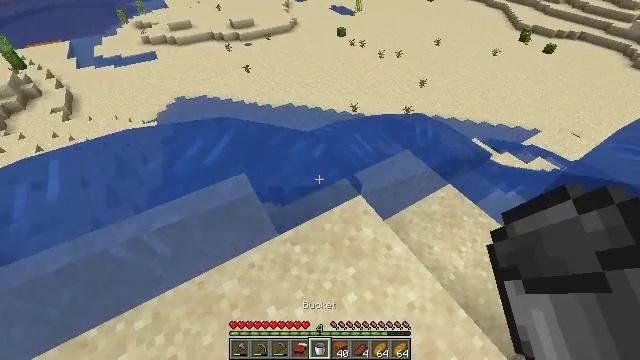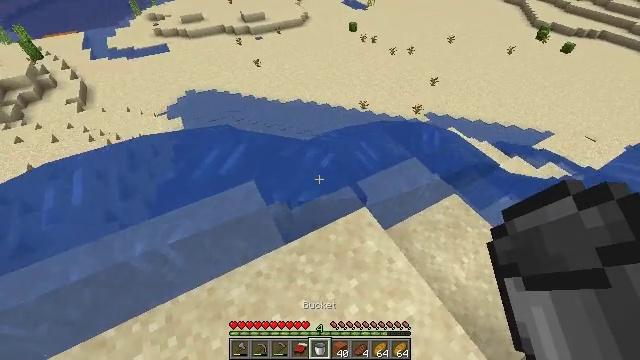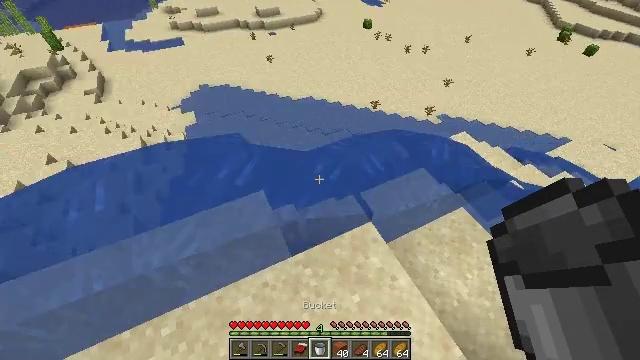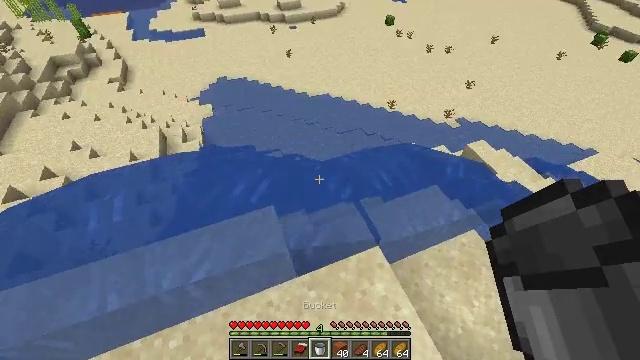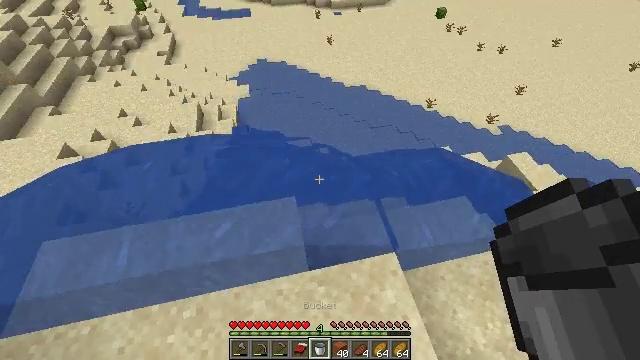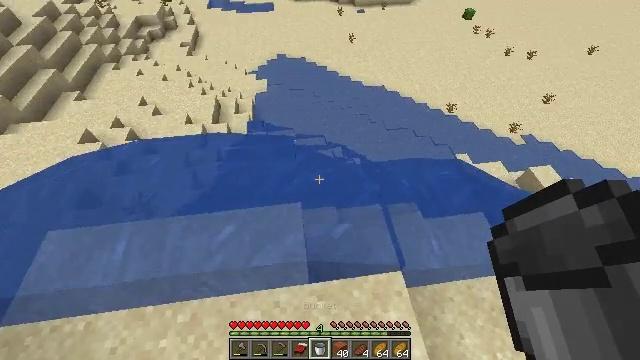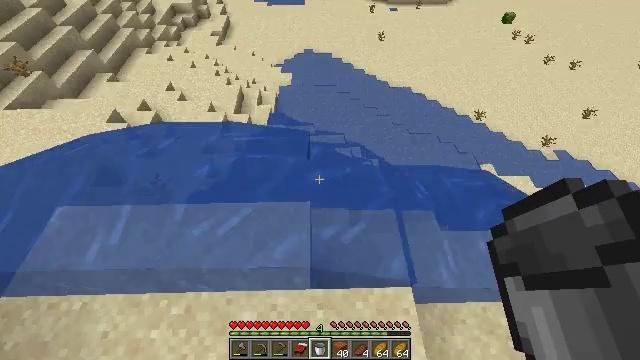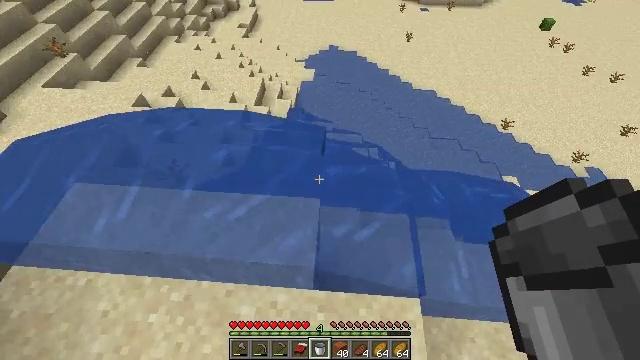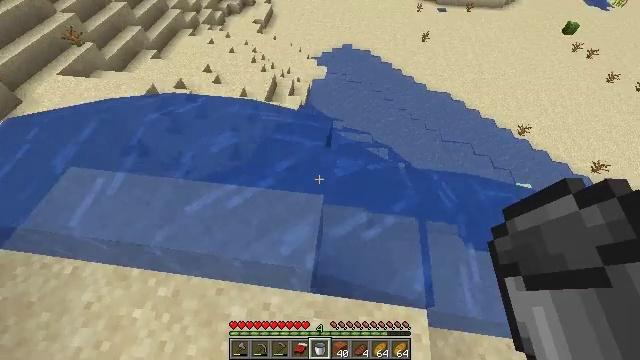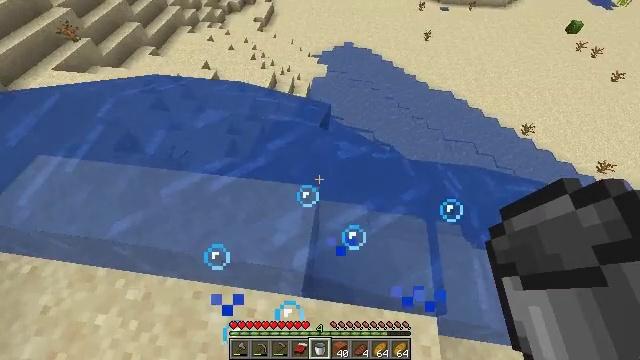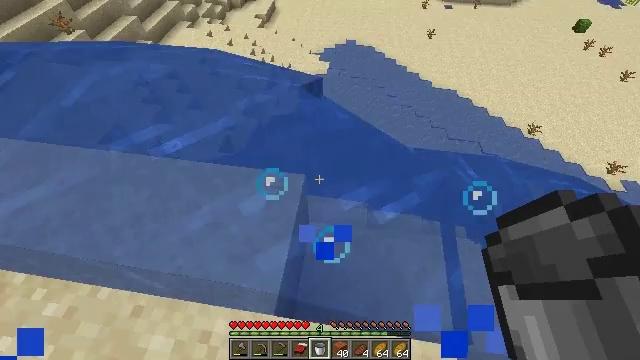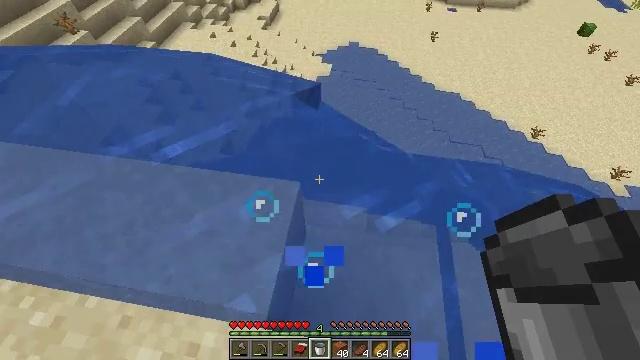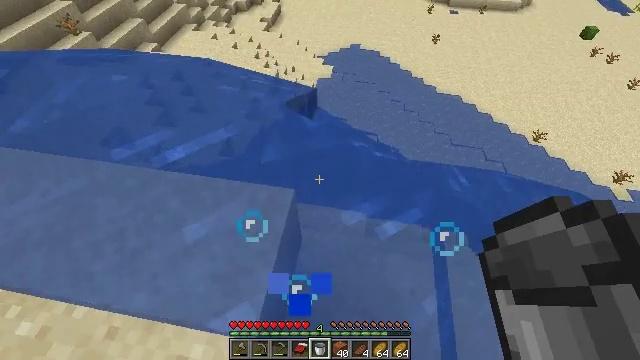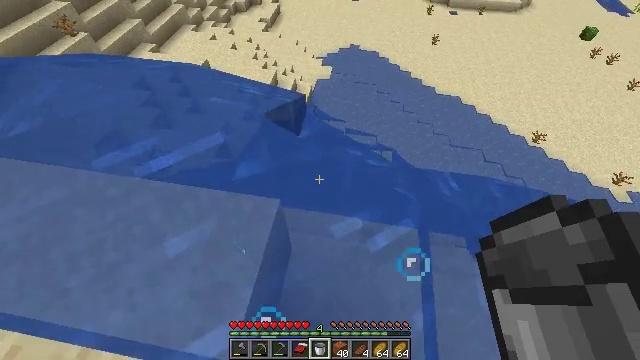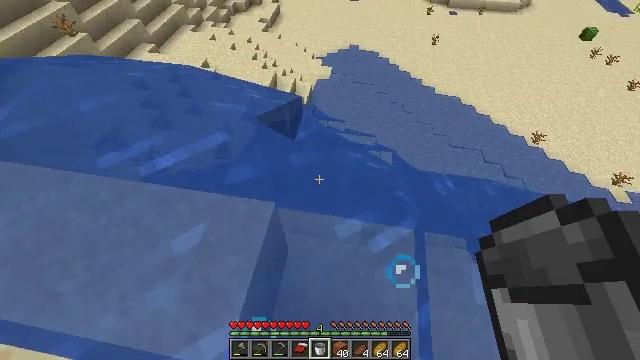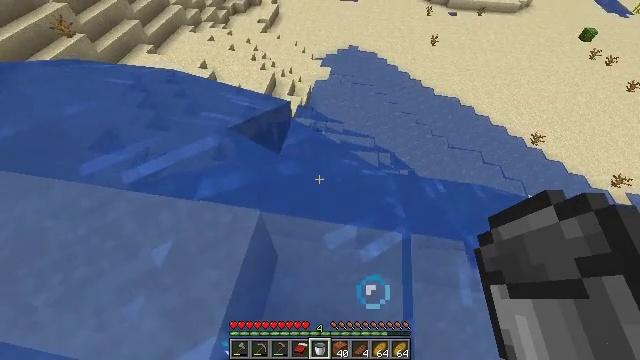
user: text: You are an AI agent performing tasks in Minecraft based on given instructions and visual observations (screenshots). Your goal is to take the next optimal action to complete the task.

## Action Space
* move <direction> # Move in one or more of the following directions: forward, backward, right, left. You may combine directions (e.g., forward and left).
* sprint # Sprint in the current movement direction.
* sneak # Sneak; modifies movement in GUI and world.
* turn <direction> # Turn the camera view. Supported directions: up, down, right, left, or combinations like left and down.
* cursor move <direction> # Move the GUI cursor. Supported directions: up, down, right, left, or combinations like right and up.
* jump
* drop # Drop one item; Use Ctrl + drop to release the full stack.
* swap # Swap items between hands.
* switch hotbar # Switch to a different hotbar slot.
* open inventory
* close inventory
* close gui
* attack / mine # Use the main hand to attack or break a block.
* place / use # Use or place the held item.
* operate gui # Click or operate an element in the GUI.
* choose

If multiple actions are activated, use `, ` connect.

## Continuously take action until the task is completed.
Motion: motion action
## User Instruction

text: Remove red sand to use for crafting or building.
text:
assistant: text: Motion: move forward, turn left and down, jump
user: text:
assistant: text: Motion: move forward, turn left, jump
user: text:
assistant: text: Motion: move forward, turn left and down
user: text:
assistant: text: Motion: turn left and down
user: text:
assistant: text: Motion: turn left
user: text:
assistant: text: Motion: turn left
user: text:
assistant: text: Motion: turn left
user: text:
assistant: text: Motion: turn left
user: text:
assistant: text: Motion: no_op
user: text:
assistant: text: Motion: no_op
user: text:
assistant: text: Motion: no_op
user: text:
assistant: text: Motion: no_op
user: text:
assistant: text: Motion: no_op
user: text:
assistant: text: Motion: no_op
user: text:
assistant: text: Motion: no_op
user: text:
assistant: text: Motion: no_op
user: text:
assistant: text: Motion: no_op
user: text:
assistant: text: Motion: no_op
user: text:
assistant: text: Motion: turn right
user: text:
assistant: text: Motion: no_op
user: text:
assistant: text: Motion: turn right
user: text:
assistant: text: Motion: no_op
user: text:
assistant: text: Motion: no_op
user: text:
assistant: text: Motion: no_op
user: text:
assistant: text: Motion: no_op
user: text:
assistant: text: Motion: no_op
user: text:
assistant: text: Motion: no_op
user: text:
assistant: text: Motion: no_op
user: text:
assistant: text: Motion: move forward
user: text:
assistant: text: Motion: move forward and move left